Aerial crown-view tile of a tropical tree (Barro Colorado Island, Panama), acquired 20240716:
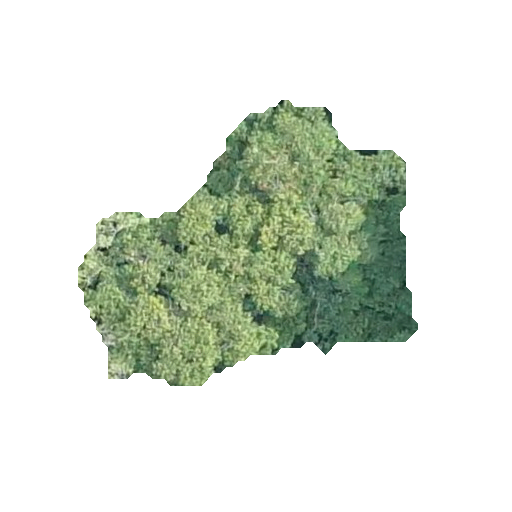
Species: Luehea seemannii
GBIF accepted scientific name: Luehea seemannii
Crown area: 97.656 m²